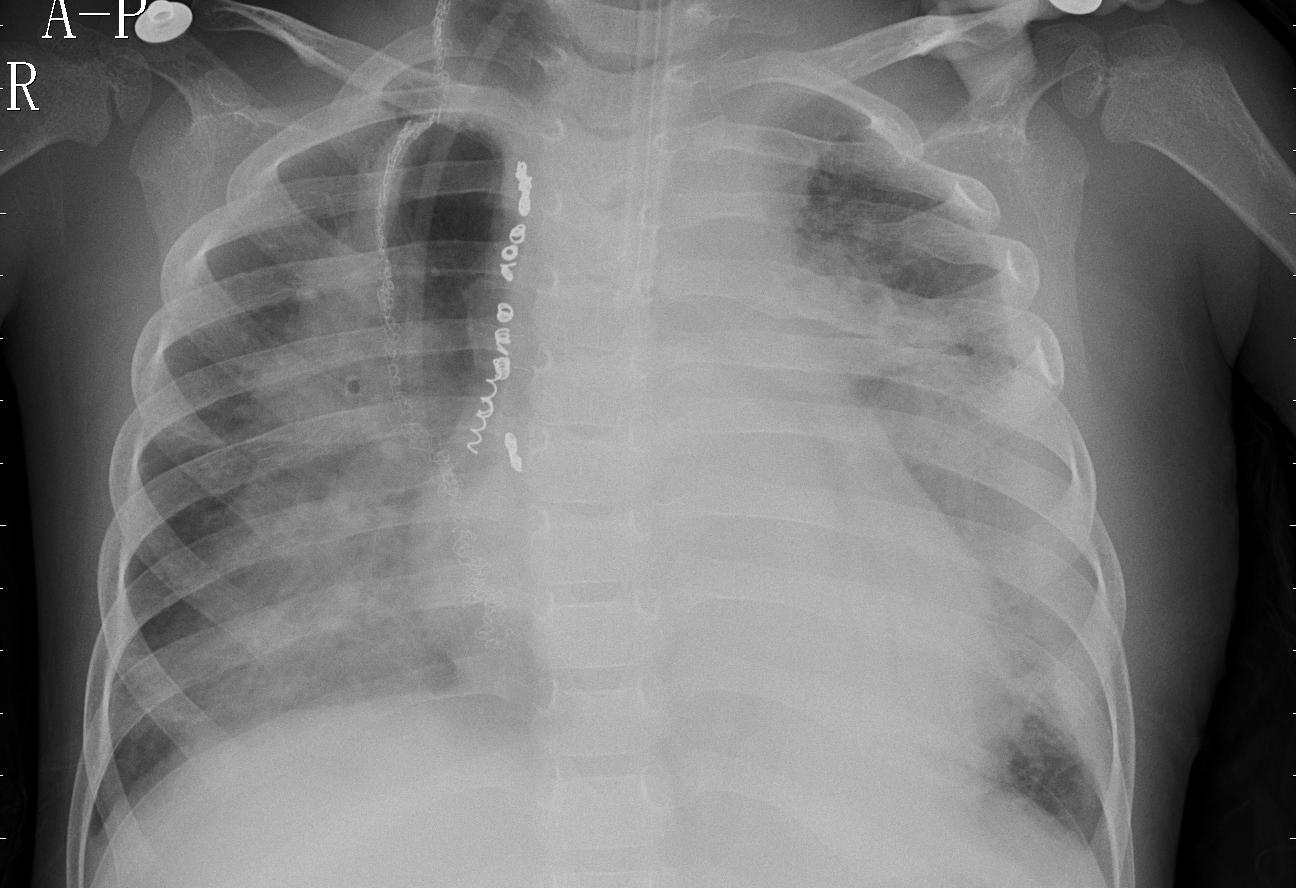
Diagnosis: PNEUMONIA